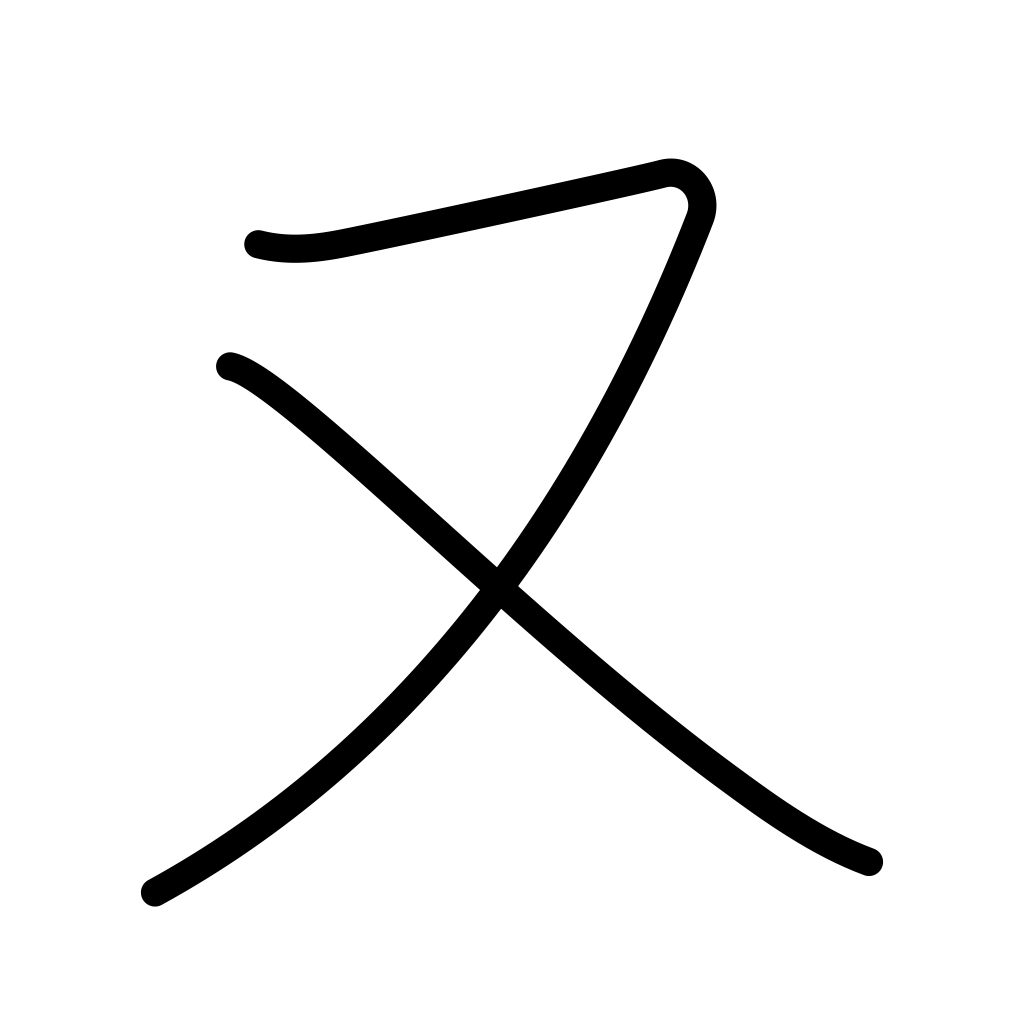
Meaning: or again, furthermore, on the other hand